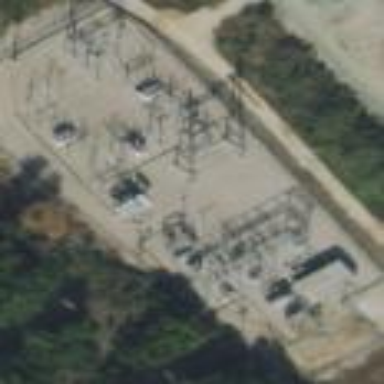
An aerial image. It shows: Distribution substation surrounded by fence.